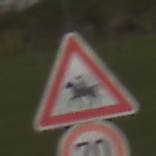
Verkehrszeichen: ReiterRechts
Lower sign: Geschwindigkeit70
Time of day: MorningAfternoon
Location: Outdoor (Suburban)
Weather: PartlyCloudy
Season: NotSpecified
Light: Natural